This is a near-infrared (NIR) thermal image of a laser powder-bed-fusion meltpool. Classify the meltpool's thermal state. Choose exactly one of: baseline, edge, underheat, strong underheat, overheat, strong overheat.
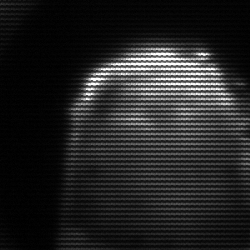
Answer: edge